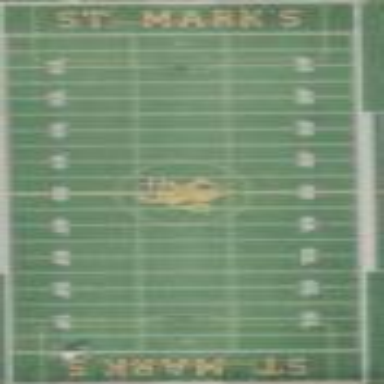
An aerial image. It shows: American football pitch for leisure and sport activities.